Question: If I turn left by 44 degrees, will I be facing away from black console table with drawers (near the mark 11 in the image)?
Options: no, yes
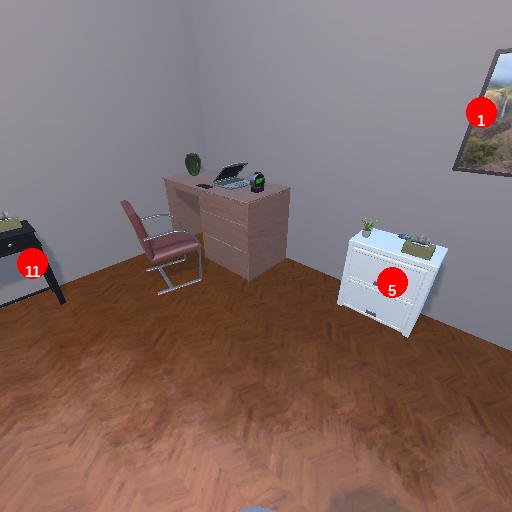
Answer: no